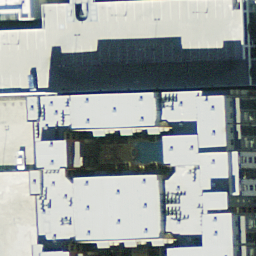
Label: buildings